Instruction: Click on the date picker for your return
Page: home
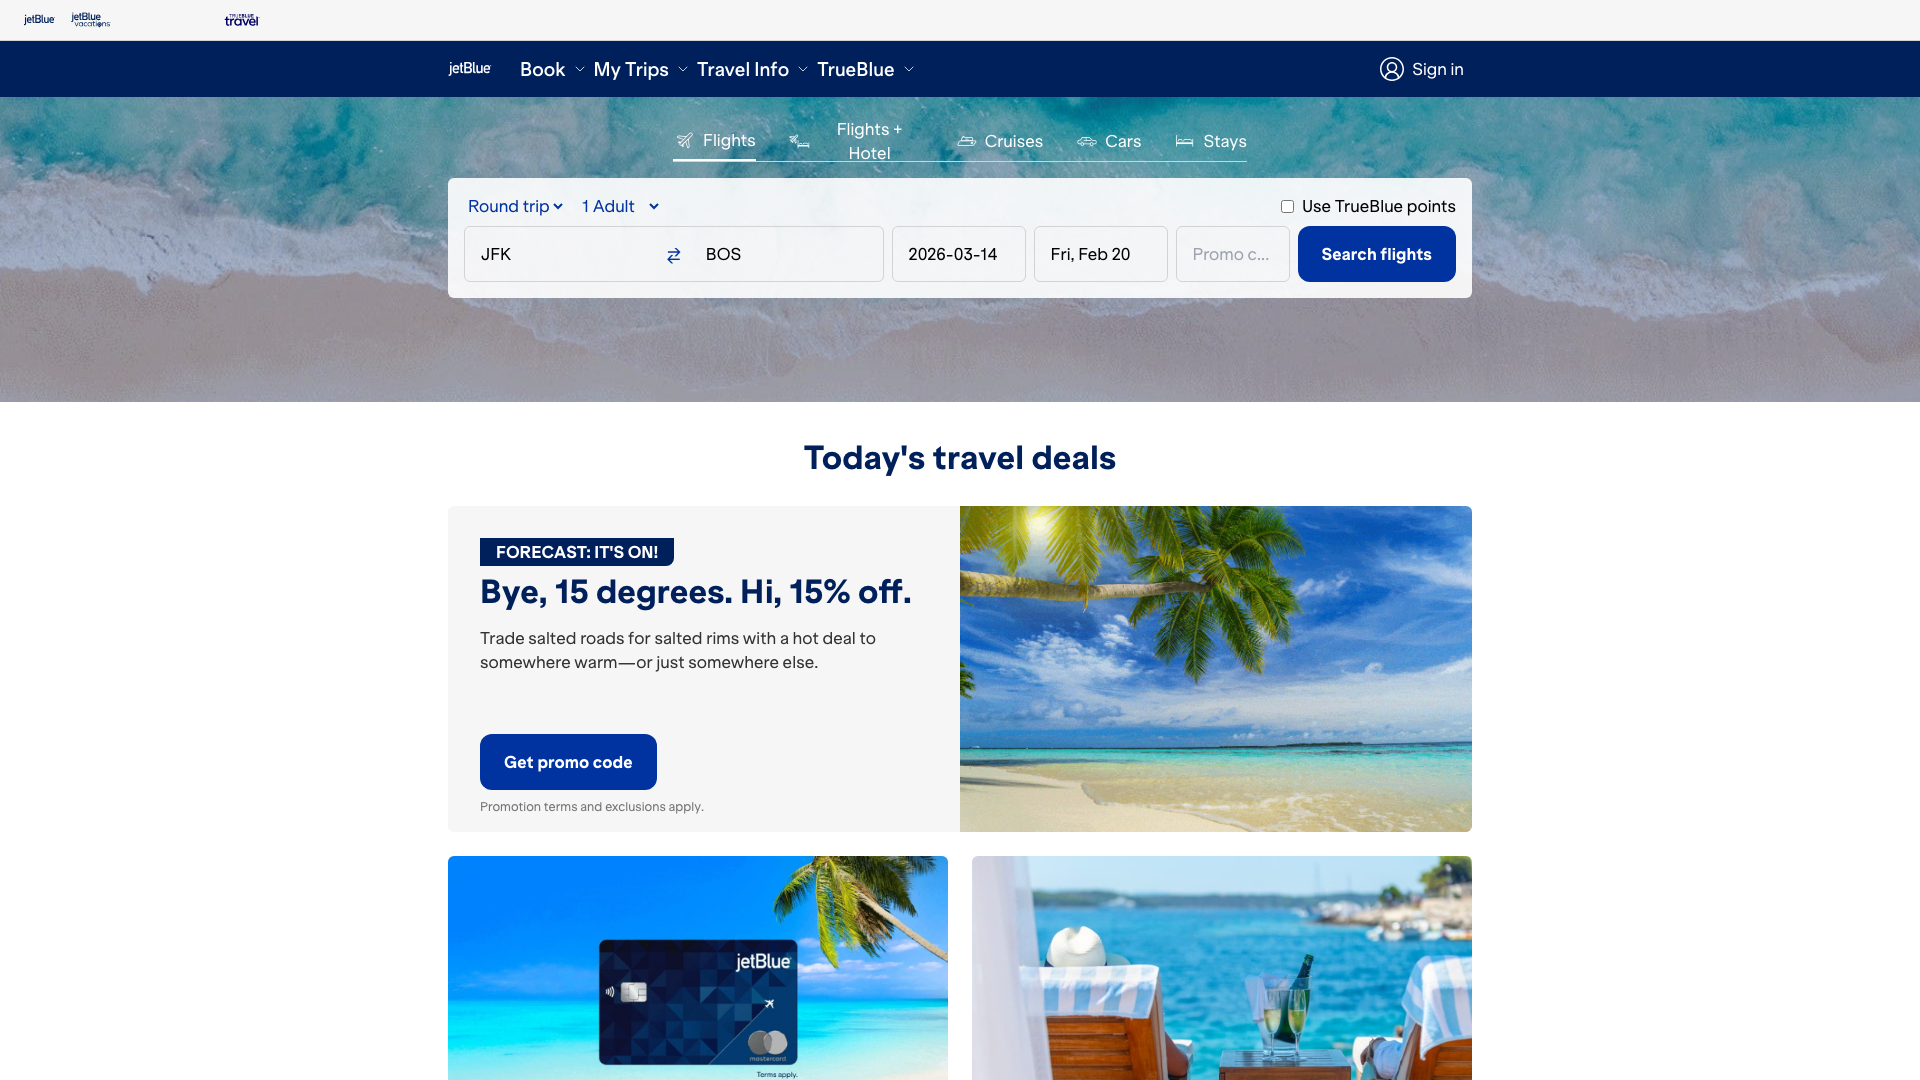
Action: click